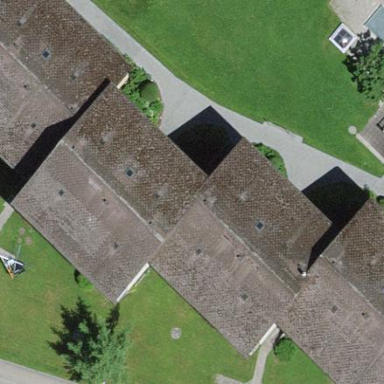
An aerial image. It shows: Residential building.